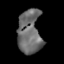
Tissue: lung
Cell type: Epithelial cells
Senescence score: 0.1624
Nuclear area (px): 1001
Mean DAPI intensity: 107.415